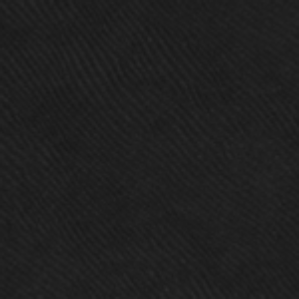
Label: frost